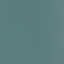
Label: SeaLake